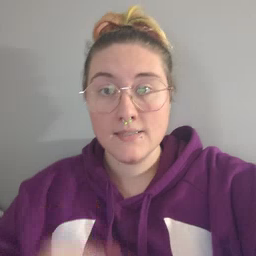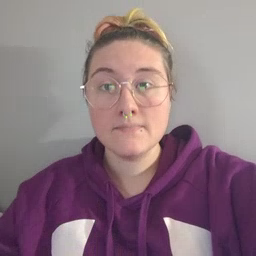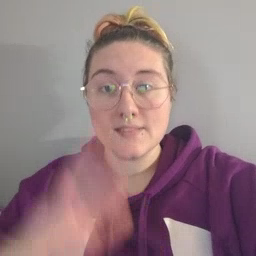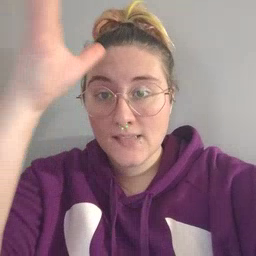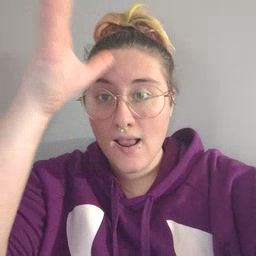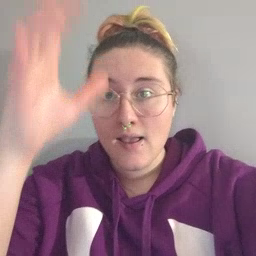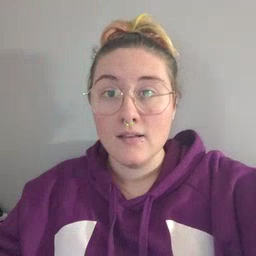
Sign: dad